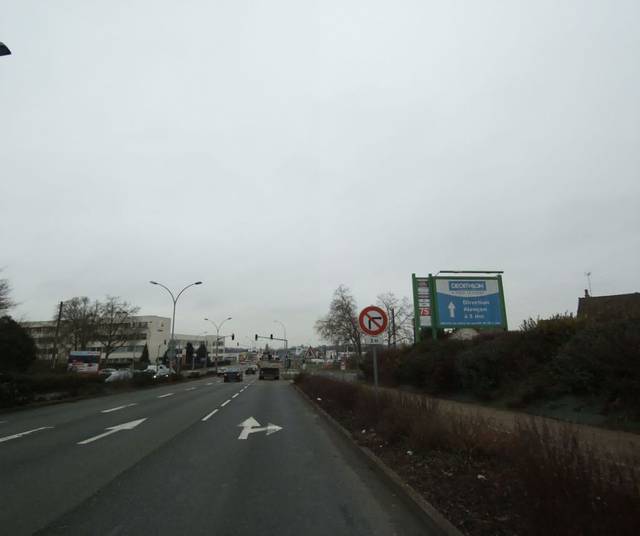
Region: France
Coordinates: 47.984, 0.1866